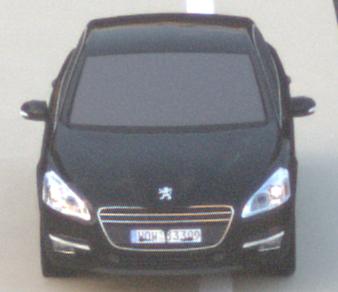
Make: Peugeot
Model: 508 120 VTi
Detailed model: 508 (I) Limousine
Model produced from: 2011/03
Model produced until: 2014/05
Doors: 4
Color: black
Road condition: dry road
Daytime: sunrise or sunset
Contrast: low contrast